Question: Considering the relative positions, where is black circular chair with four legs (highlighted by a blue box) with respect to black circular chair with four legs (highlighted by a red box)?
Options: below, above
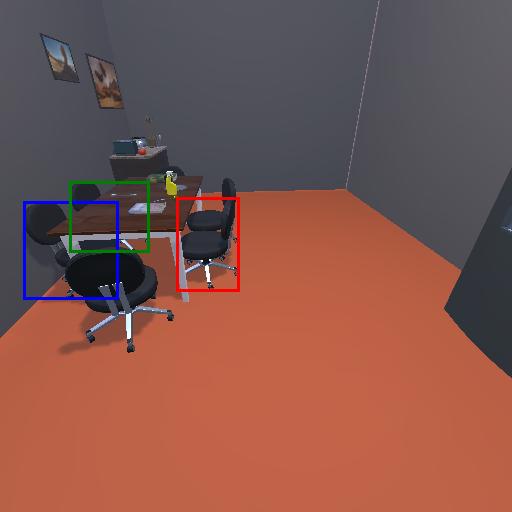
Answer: below